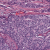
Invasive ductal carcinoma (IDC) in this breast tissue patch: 1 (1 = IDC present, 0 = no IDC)